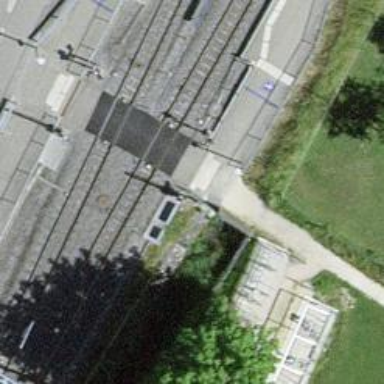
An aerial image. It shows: Narrow-gauge railway with 1 track. The tracks are electrified with contact line.